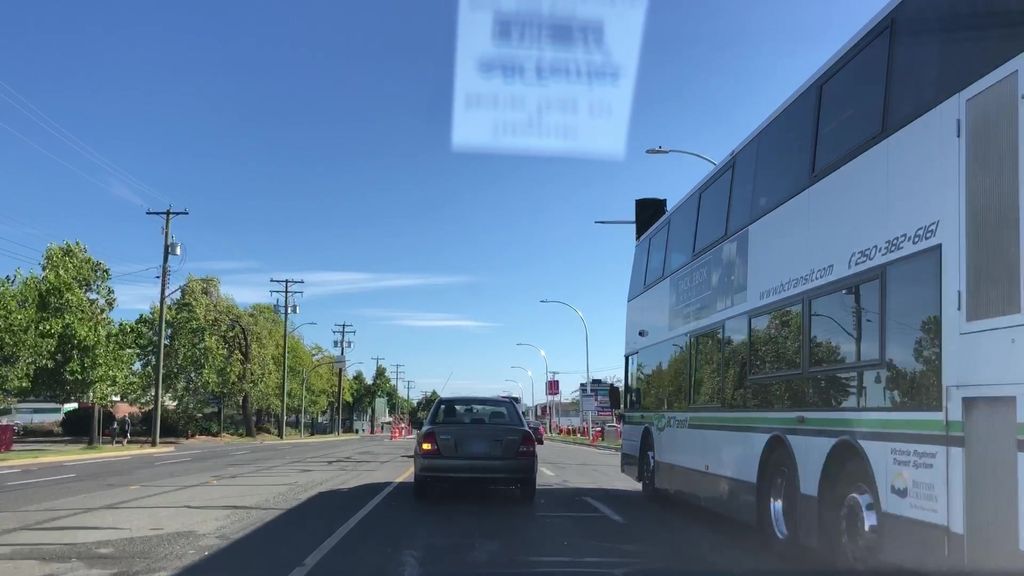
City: victoria